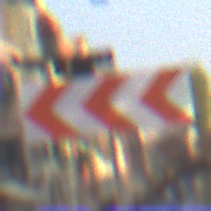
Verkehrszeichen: RichtungstafelnInKurvenGrossRechts
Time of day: MorningAfternoon
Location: Outdoor (Urban)
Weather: Clear
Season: NotSpecified
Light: Natural